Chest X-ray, PA view. Patient: 58 years old, sex F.
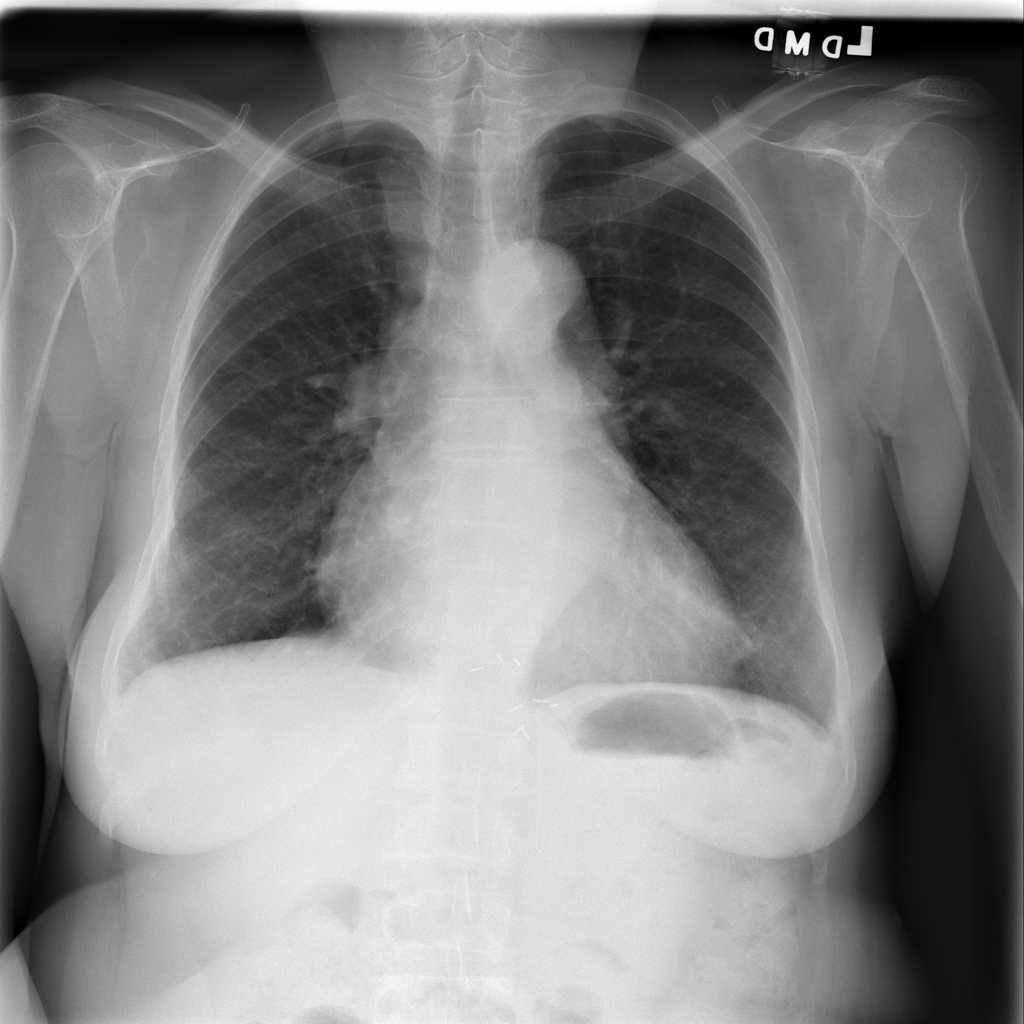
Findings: Cardiomegaly